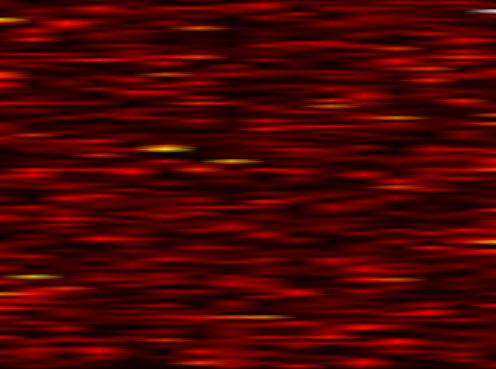
Label: FBMC